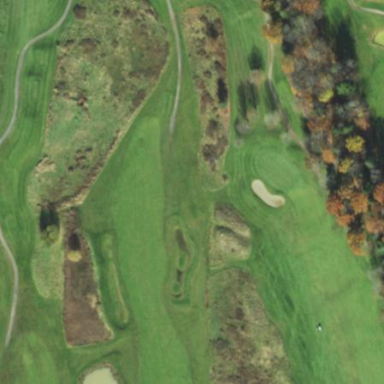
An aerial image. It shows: Golf rough area.